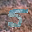
Label: 5